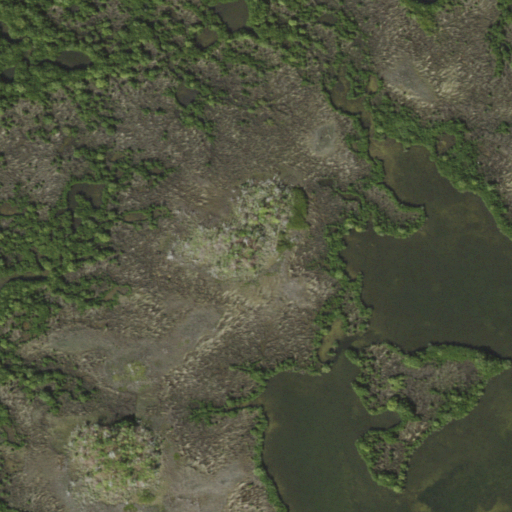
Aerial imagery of island in Florida named Bear Island containing herbaceous wetlands, open water, and woody wetlands